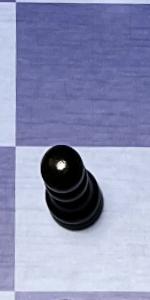
Label: Pawn_Black